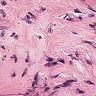
Metastatic tissue present: no